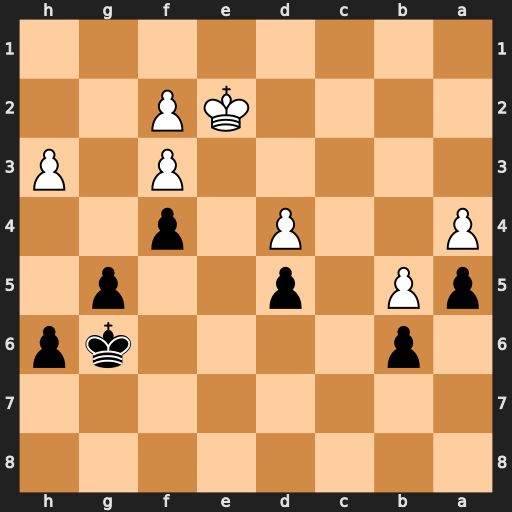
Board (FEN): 8/8/1p4kp/pP1p2p1/P2P1p2/5P1P/4KP2/8
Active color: b
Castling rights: -
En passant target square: -
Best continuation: Kh5 Kf1 Kh4 Kg2 h5 Kh2 g4 fxg4 hxg4 hxg4 Kxg4 Kg2 f3+